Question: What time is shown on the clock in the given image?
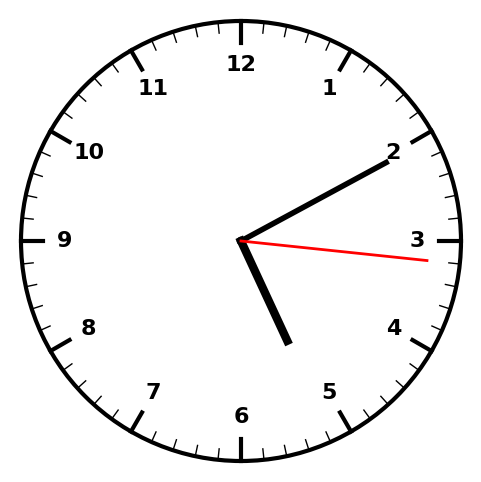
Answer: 05:10:16